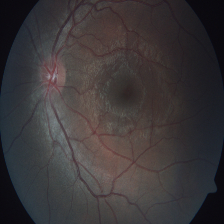
Diabetic retinopathy grade: Severe